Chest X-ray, PA view. Patient: 69 years old, sex M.
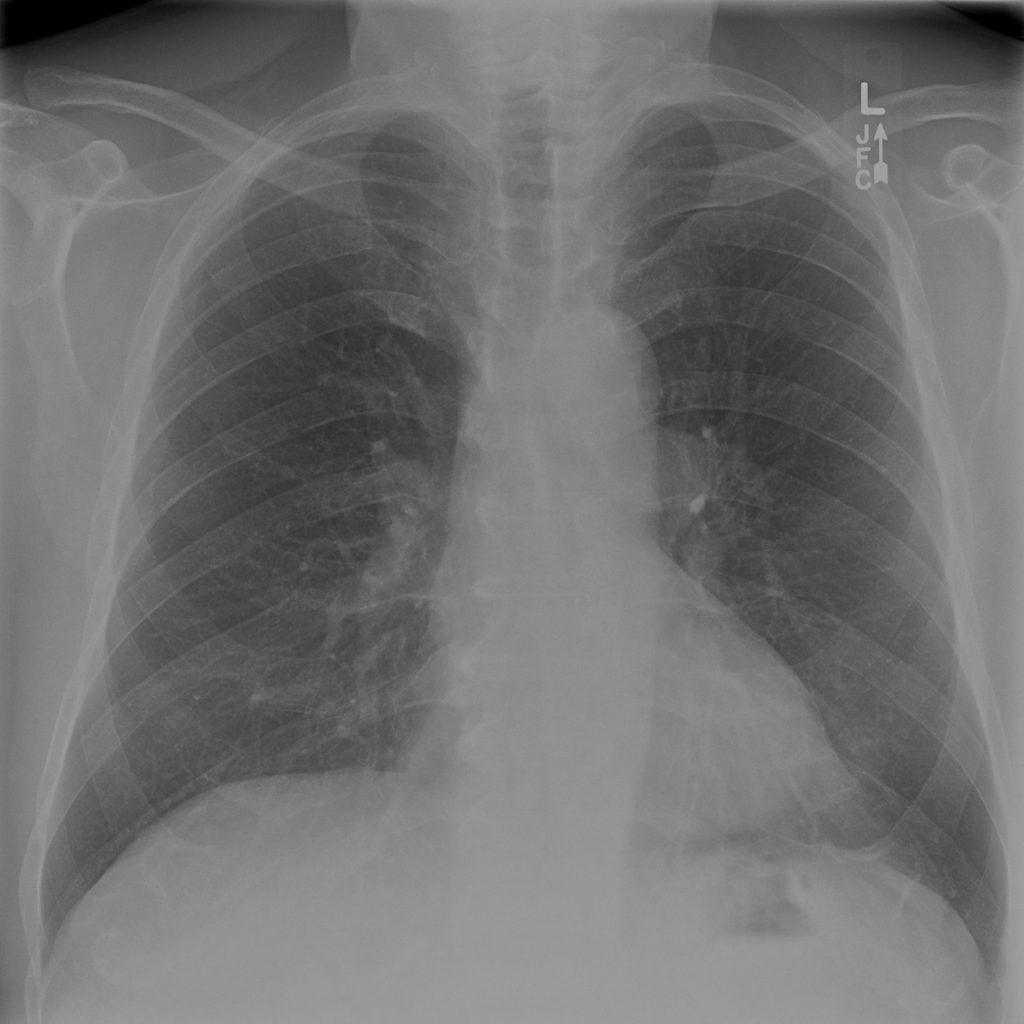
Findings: No Finding